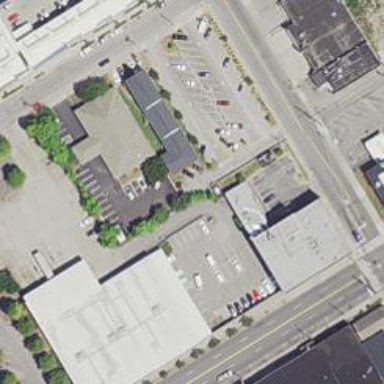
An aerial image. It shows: Building that serves as post office.